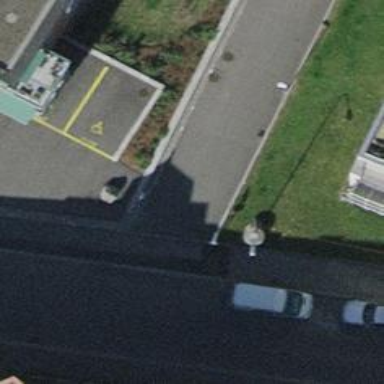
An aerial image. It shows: Unmarked crossing with traffic calming table on the road.